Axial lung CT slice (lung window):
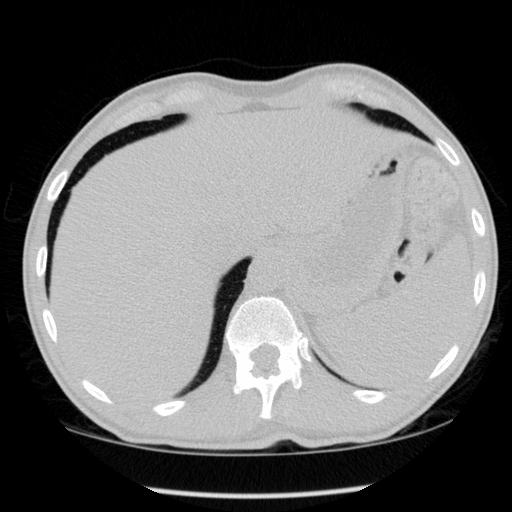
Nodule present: no